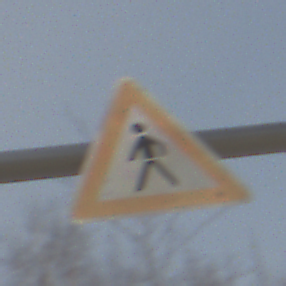
Verkehrszeichen: FussgaengerRechts
Umgebung: Outdoor, Nature
Tageszeit: MorningAfternoon
Wetter: PartlyCloudy
Licht: Natural
Jahreszeit: Winter
Kontrast: MediumContrast